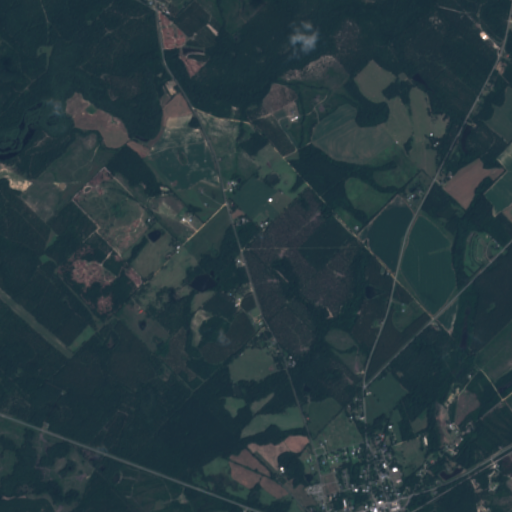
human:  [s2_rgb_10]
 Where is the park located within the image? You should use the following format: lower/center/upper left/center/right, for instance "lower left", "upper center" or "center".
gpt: The park is located in the lower center of the image.
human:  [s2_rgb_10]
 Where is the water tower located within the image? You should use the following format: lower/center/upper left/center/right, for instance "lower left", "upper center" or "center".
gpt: The water tower is located in the lower right of the image.
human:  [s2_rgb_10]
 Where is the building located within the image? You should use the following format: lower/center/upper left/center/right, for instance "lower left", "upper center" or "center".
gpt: The building is located in the lower of the image.
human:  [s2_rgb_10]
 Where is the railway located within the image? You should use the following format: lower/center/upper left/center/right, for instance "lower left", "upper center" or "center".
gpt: The railway is located in the lower of the image.
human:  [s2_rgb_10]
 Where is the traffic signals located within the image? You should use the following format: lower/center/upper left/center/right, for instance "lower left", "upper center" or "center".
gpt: The traffic signals is located in the lower right of the image.
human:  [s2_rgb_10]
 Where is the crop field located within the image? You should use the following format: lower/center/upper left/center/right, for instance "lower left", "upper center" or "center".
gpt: There is no crop field in the image.